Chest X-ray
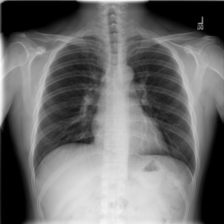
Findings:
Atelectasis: negative
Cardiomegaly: negative
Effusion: negative
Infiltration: negative
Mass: negative
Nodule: negative
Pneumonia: negative
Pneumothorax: negative
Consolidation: negative
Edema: negative
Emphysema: negative
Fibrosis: negative
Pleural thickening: negative
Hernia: negative